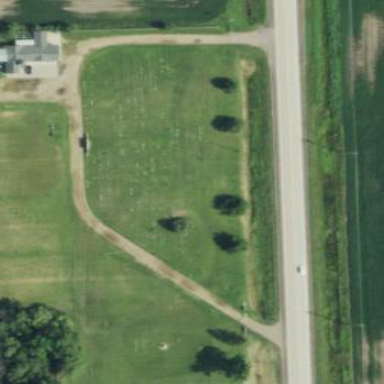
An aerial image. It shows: Cemetery.